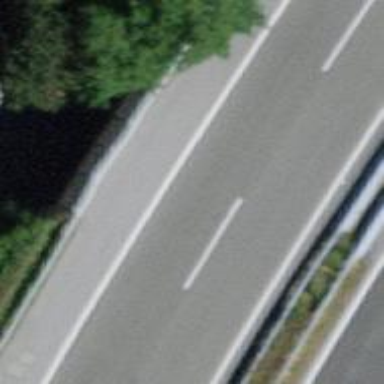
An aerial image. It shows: Asphalt bridge over motorway.